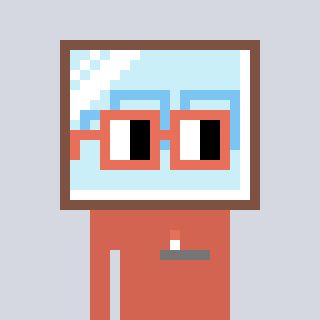
a pixel art character with square orange glasses, a mirror-shaped head and a peachy-colored body on a cool background